Question: I have installed VS2010 Professional on my machine and now I need to install the latest FxCop.
However, I don't know which package listed in the win7.1 sdk should be selected. I really don't want to install the files that are not related.

Thank you
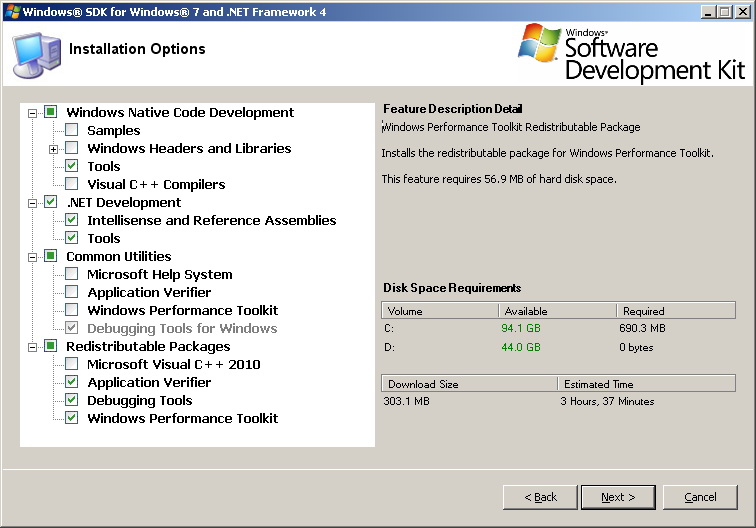
Answer: Choose under .